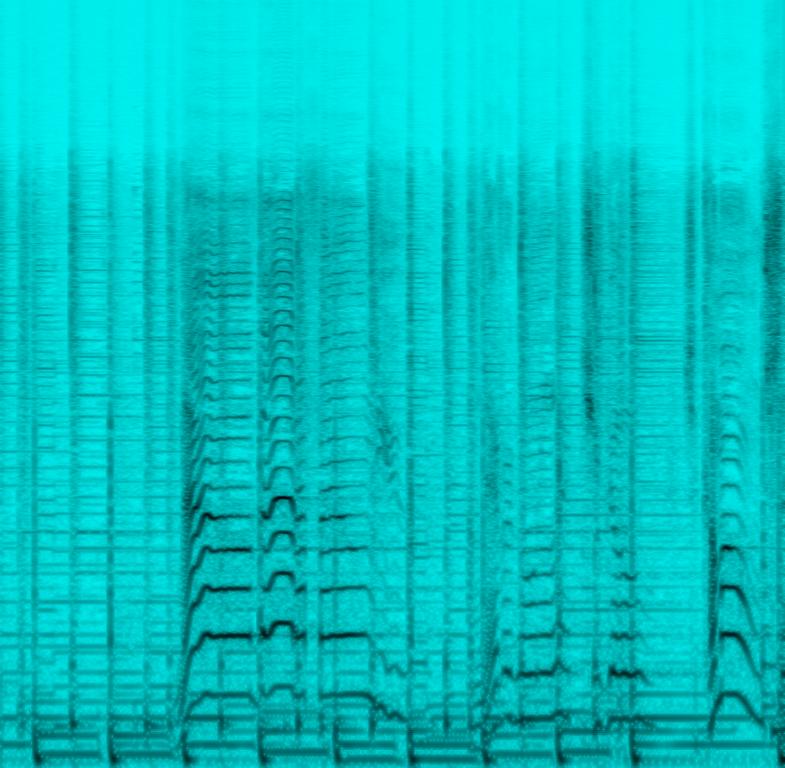
The country music features a male voice singing while being backed by female vocals. The drums play a simple and repeating rhythm and together with the bass guitar drive the pulse of the music. An electric guitar plays short repeating musical phrases that incorporate the slide technique. In the background a group of strings fills the harmony and also provides a melody in the higher register.